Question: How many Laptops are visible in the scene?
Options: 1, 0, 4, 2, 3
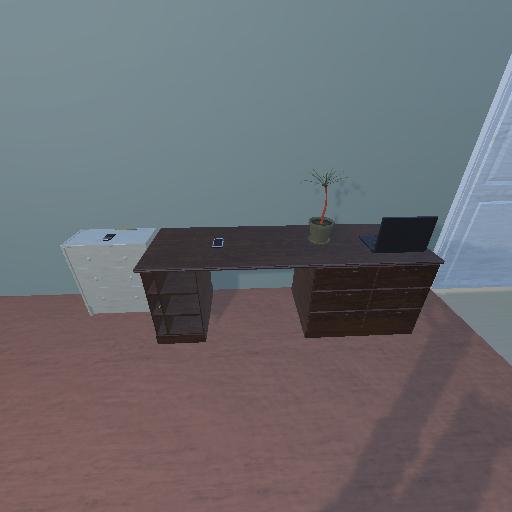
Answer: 1